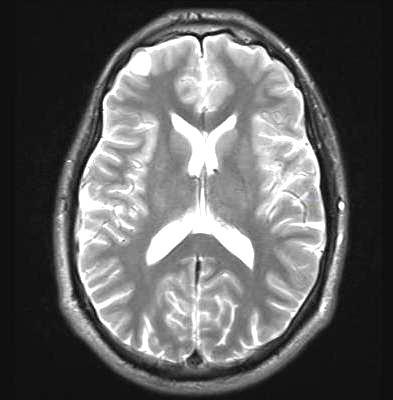
Label: notumor